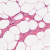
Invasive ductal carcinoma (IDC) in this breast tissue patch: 0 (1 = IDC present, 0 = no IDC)